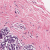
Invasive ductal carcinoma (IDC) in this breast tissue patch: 0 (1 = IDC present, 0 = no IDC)